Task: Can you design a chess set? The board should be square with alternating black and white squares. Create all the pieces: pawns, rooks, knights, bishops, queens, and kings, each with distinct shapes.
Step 4042:
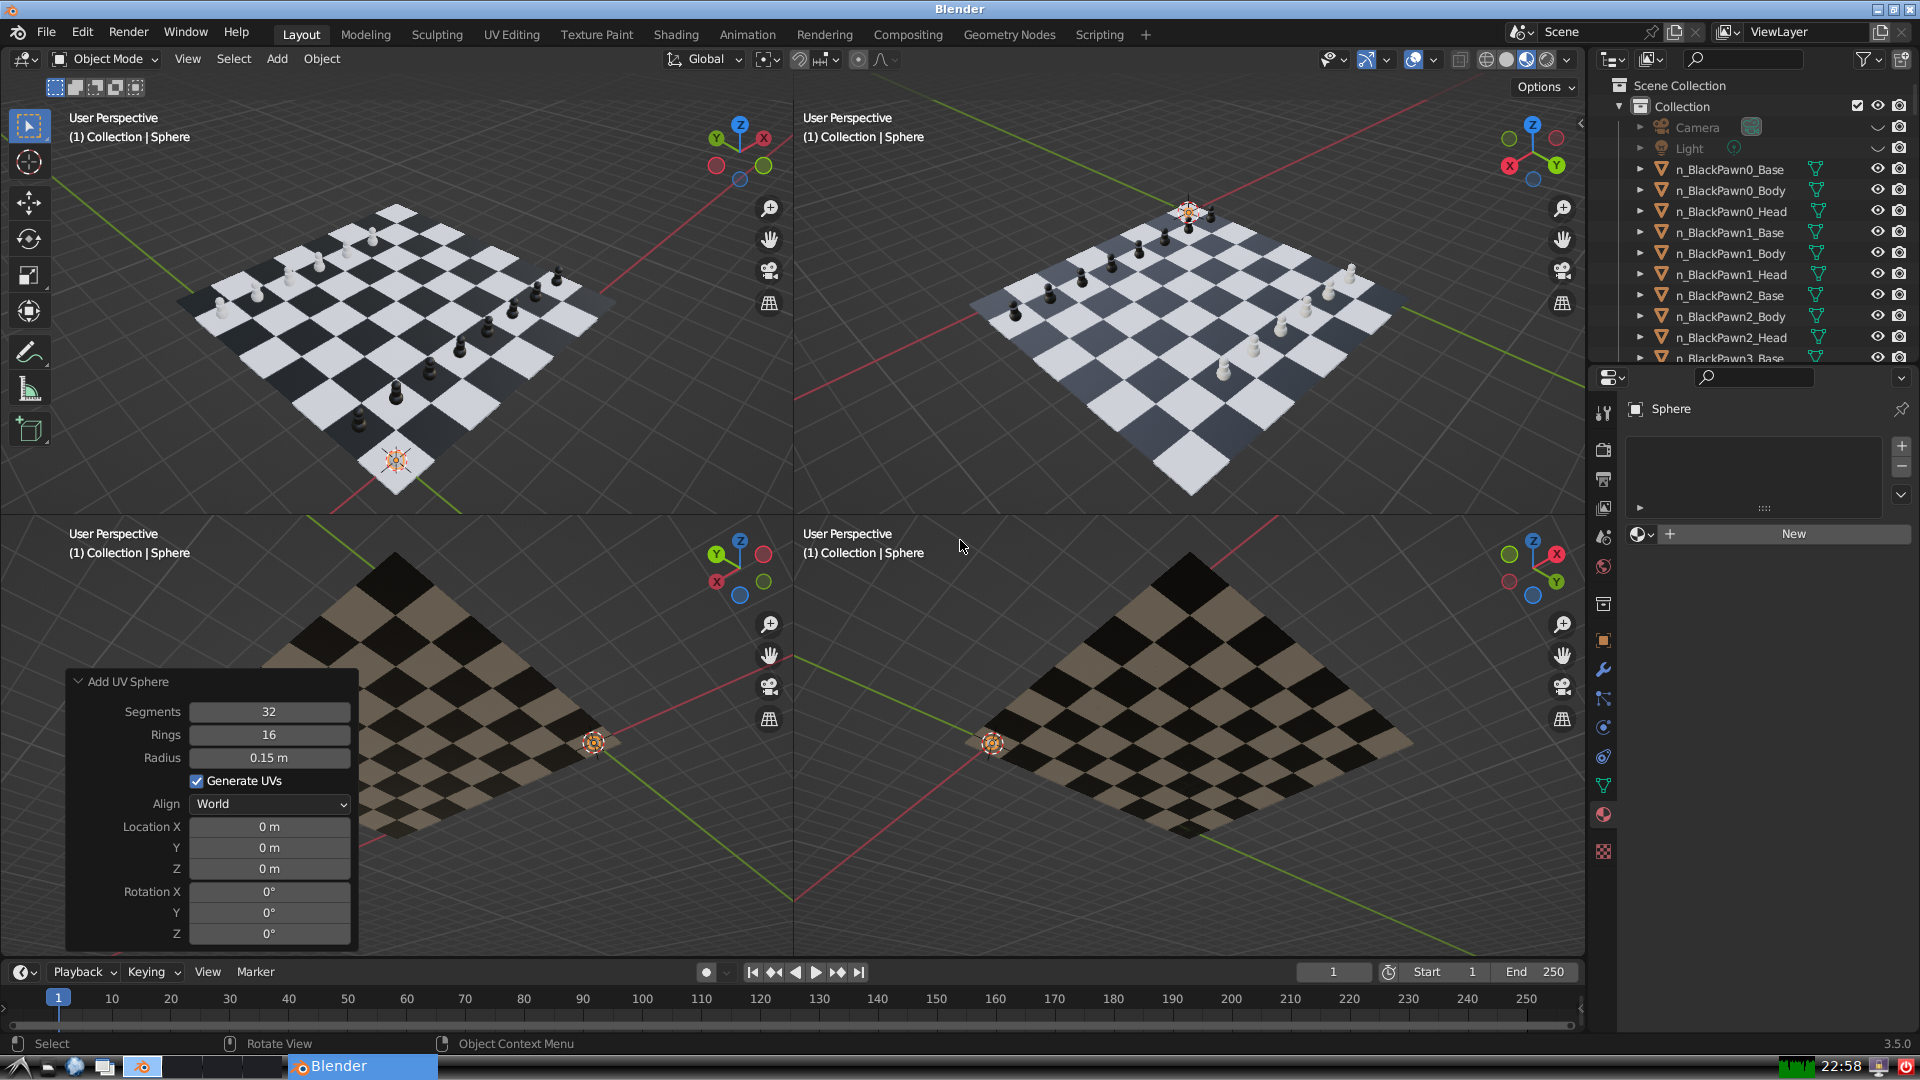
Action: {"mouse_move": [270, 827]}